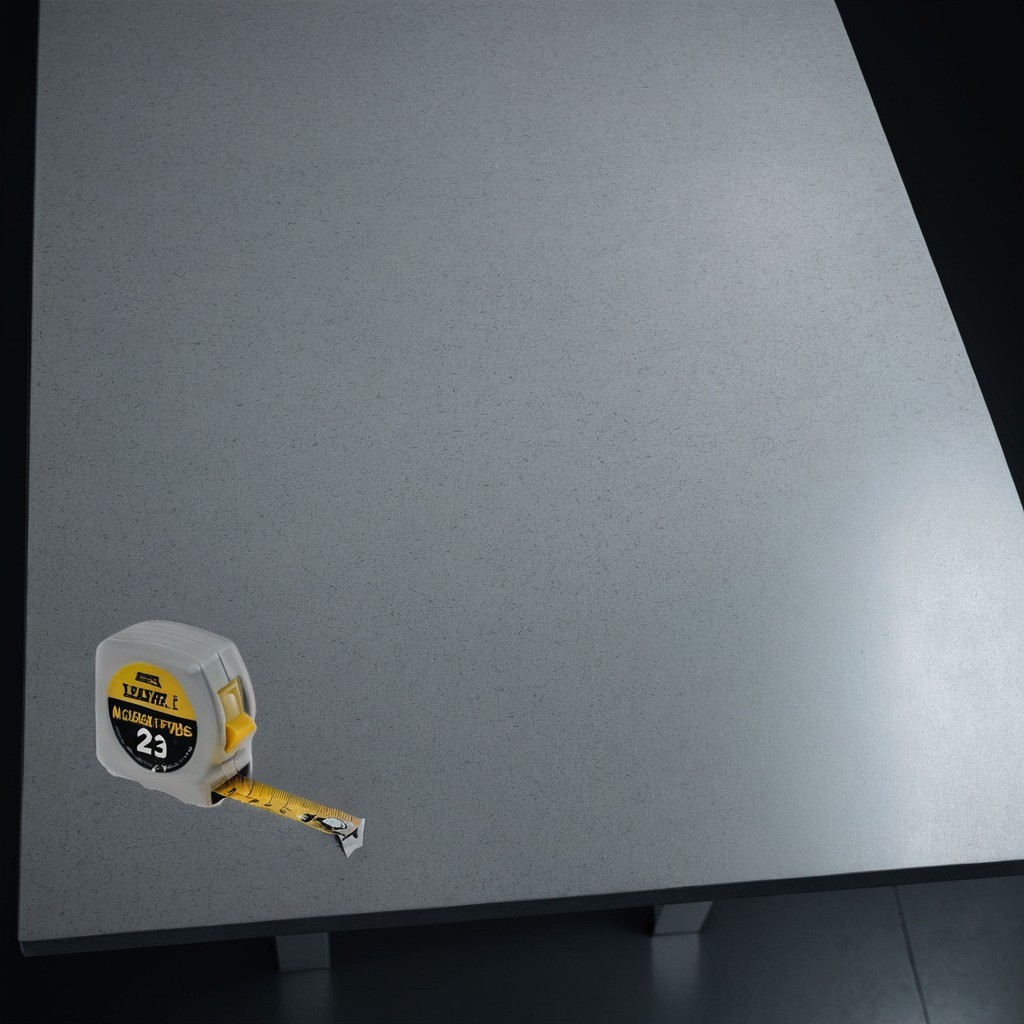
A measuring tape is lying on a clean granite table inside a workshop at night dim ambient light soft shadows worn but